Question: I am developing a messenger software. How to show conversation of message like facebook. I know data repeater. But i don't know to show the bubble in background with different color

Please help me. Thanks in advance.
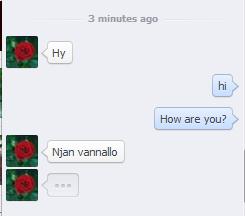
Answer: I would use a repeater control to display each message (composed by a div tag and span tag with text), and apply css rules to format as you like (setting background-image for the image and the bubble pointer and border-radius to round the divs)